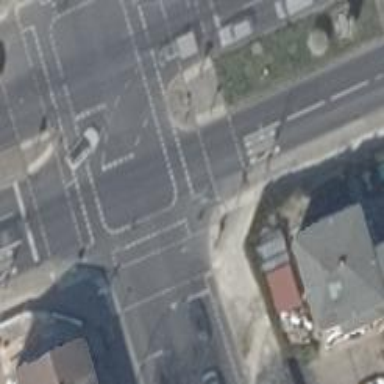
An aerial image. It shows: Crossing with traffic signals and pedestrian island.